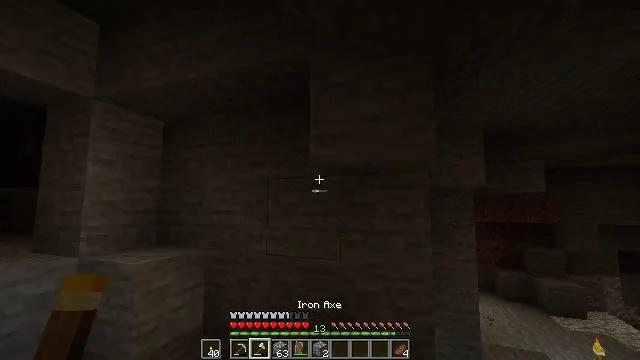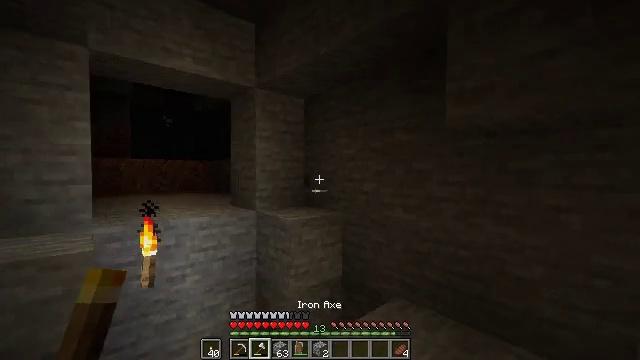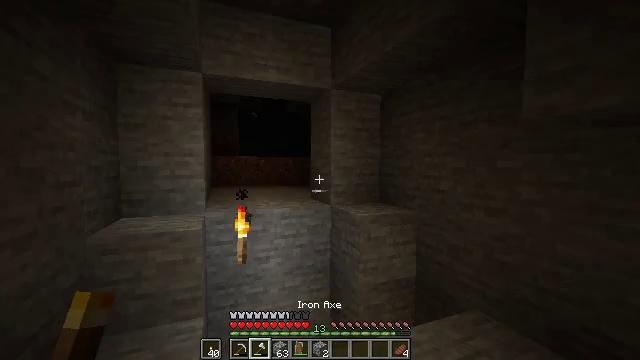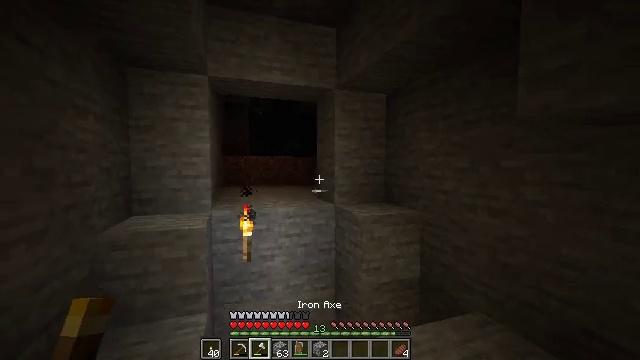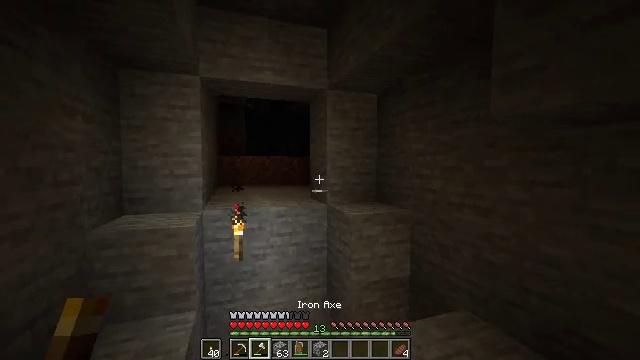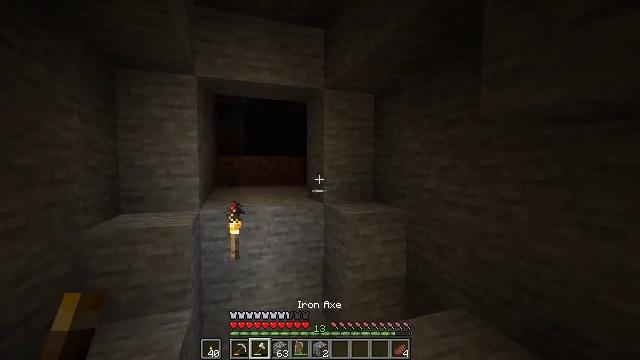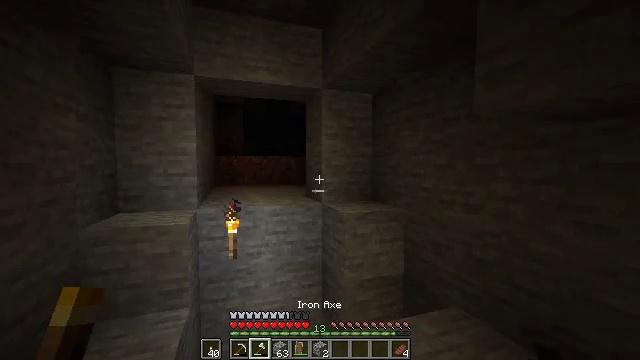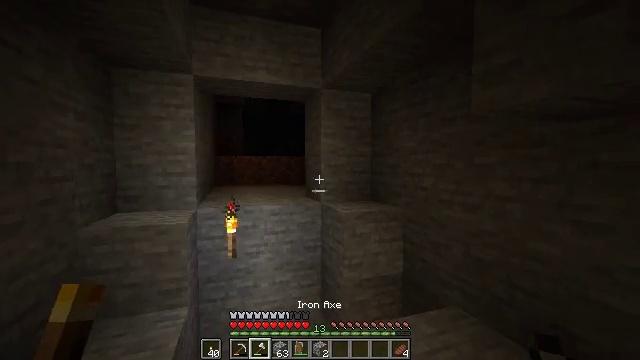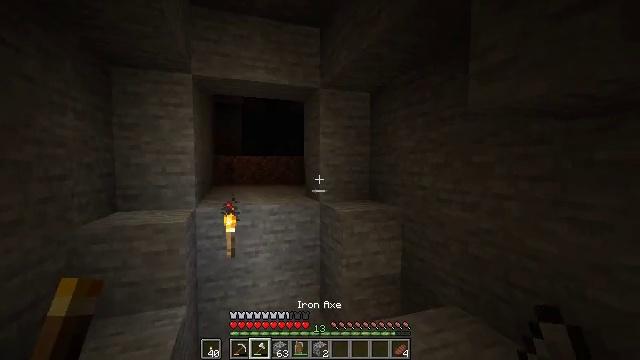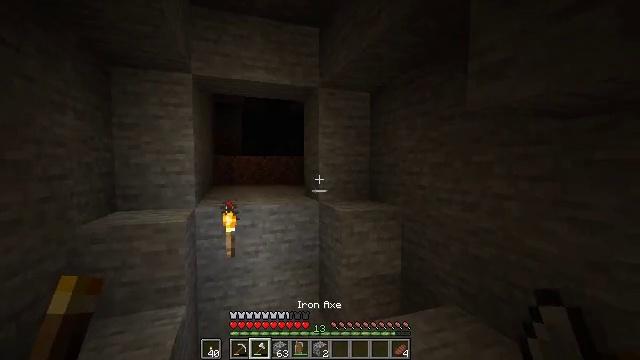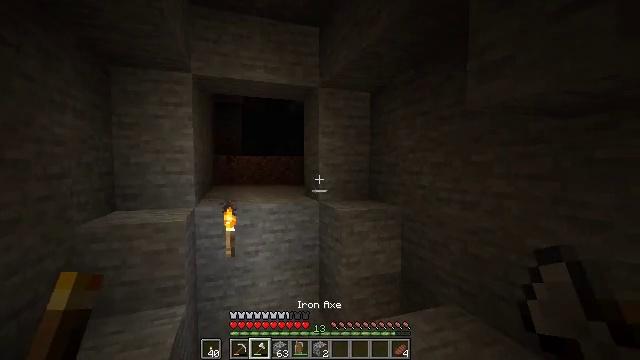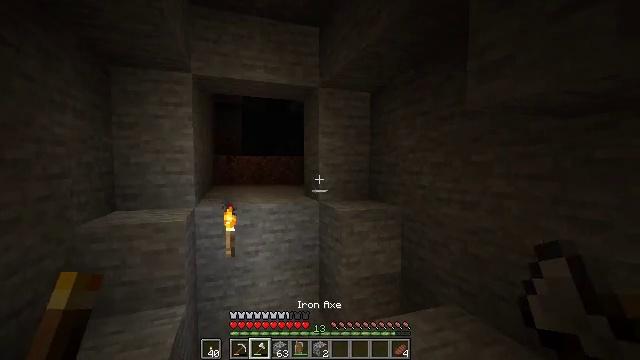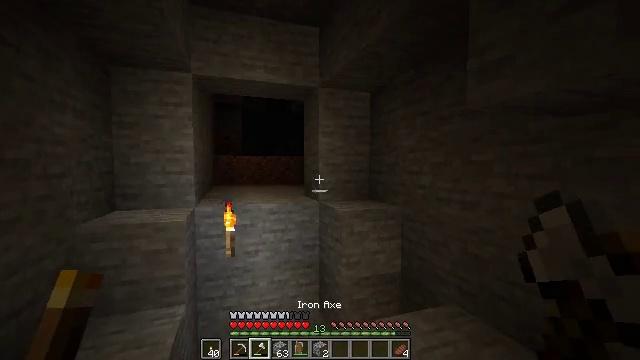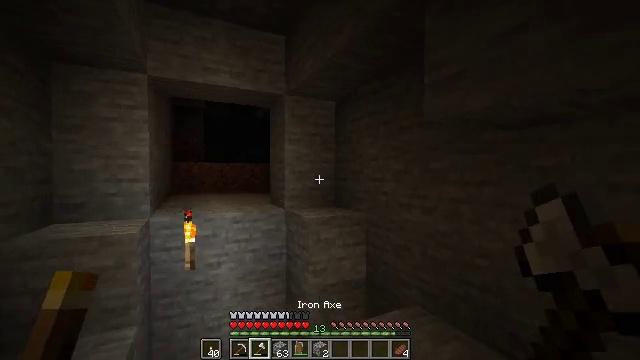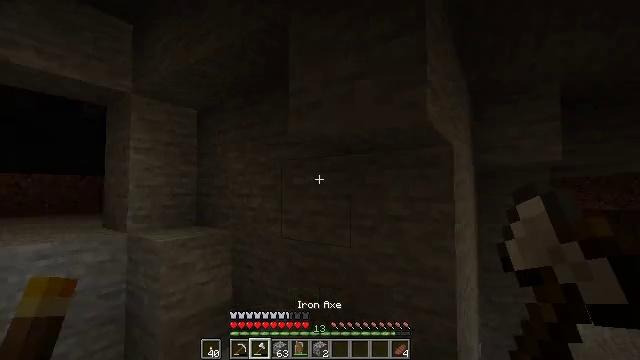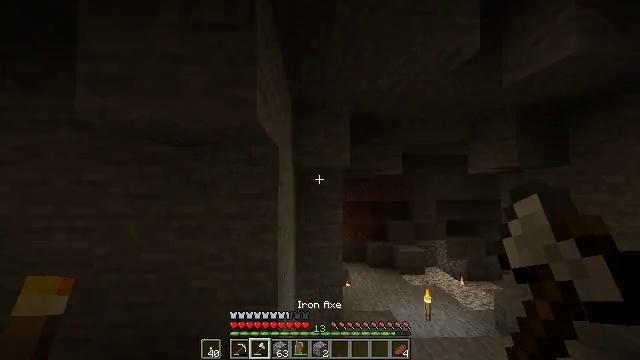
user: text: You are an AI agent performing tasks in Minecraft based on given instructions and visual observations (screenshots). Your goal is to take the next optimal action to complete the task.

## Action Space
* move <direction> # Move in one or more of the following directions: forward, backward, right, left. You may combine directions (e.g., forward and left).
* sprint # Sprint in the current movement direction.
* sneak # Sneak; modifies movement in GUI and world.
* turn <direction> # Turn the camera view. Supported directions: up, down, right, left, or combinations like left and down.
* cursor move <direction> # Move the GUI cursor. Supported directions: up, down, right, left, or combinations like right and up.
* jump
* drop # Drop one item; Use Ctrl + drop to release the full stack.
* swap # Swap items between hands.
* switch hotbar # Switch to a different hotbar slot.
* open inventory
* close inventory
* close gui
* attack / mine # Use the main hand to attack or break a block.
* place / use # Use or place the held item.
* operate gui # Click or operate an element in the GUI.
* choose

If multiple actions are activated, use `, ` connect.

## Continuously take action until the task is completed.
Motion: motion action
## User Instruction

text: Kill flying mobs.
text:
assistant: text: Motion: move right, turn left and down
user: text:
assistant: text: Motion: move right, turn left and down
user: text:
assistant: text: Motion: move right, turn left
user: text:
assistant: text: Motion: no_op
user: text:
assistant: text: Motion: no_op
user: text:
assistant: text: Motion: no_op
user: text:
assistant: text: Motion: no_op
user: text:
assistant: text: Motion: no_op
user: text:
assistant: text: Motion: no_op
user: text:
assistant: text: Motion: no_op
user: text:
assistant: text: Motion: no_op
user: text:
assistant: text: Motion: no_op
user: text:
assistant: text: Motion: turn right and up
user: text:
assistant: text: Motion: turn right and up
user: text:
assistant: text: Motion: turn right
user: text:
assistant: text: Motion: turn right and down
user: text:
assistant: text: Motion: turn right
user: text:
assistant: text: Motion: turn right and up
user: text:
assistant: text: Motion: no_op
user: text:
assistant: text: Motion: no_op
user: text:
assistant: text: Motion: move forward
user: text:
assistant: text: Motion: move forward and move right
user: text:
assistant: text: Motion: move forward and move right
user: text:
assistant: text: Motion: move forward and move right, turn left and down
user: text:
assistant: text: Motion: move forward, turn left and down
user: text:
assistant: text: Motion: move forward, turn left and down
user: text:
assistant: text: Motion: move forward, turn left and down
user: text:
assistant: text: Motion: turn left and down
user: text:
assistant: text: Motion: turn left and down
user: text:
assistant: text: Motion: no_op